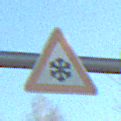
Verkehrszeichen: SchneeOderEisglaette
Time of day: MorningAfternoon
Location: Outdoor (Suburban)
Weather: Clear
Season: NotSpecified
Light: Natural